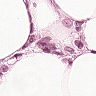
Metastatic tissue present: yes